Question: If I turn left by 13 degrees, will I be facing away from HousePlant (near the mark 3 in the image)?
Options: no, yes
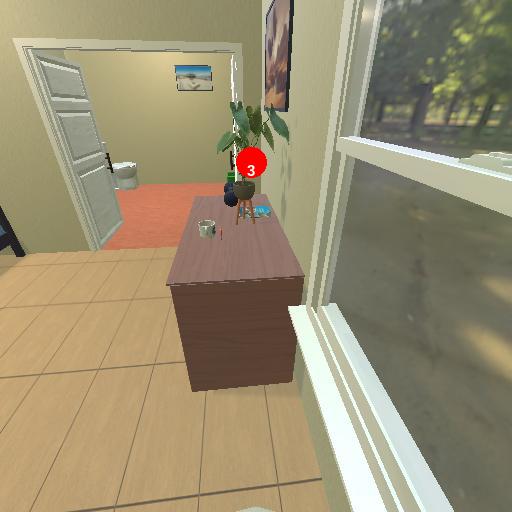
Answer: no